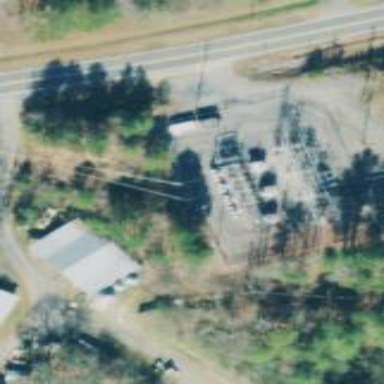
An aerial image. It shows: There is distribution substation enclosed by fence.